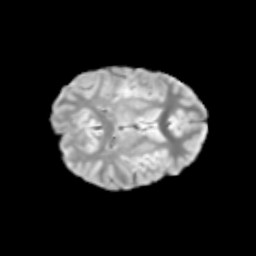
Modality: T2w
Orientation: axial
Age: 10
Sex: male
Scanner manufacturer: siemens
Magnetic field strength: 3 T
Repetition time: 3.8 s
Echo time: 0.07 s